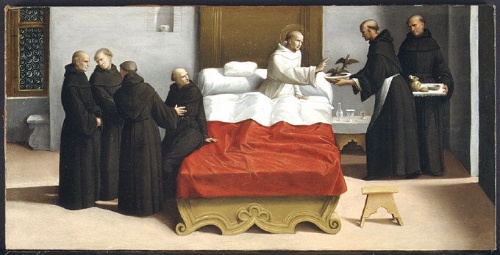
Title: Saint Nicholas of Tolentino Reviving the Birds
Artist: Garofalo (Benvenuto Tisi da Garofalo)
Artist bio: Italian, Ferrara 1481–1559 Ferrara
Date: ca. 1530
Object type: Painting, predella panel
Classification: Paintings
Medium: Oil on canvas, transferred from wood
Dimensions: 12 7/8 x 26 in. (32.7 x 66 cm)
Department: European Paintings
Credit line: Gift of J. Pierpont Morgan, 1917
Accession year: 1917
Repository: Metropolitan Museum of Art, New York, NY
Tags: Birds|Bedrooms|Men|Saints|Beds|Monks